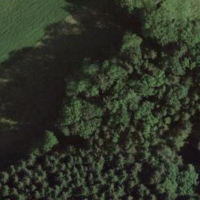
EUNIS habitat code: 44
Species observed at this site:
Petasites albus